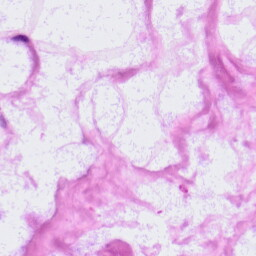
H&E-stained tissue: LymphNode